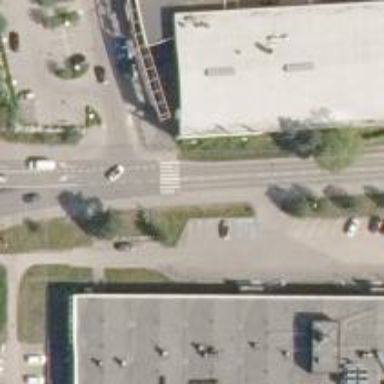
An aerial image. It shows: Marked crossing on the road.